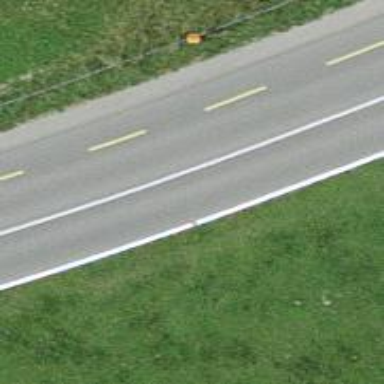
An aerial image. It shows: Pole with roof cover.